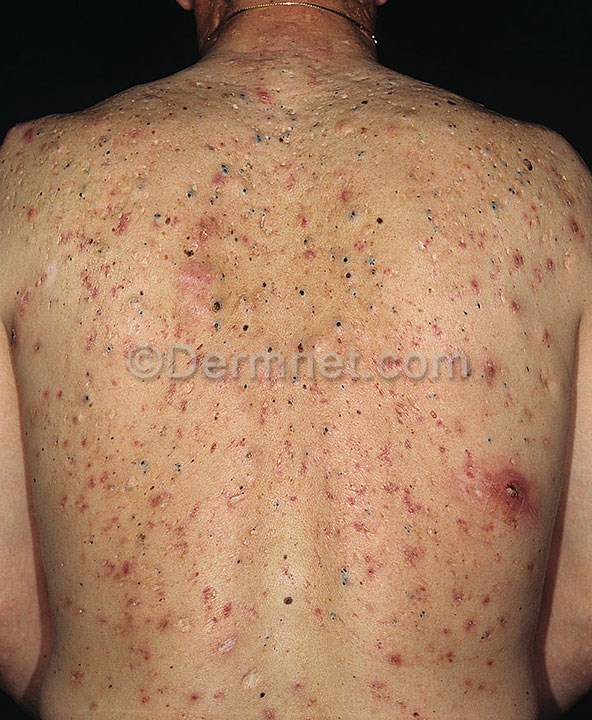
Disease: Acne and Rosacea Photos